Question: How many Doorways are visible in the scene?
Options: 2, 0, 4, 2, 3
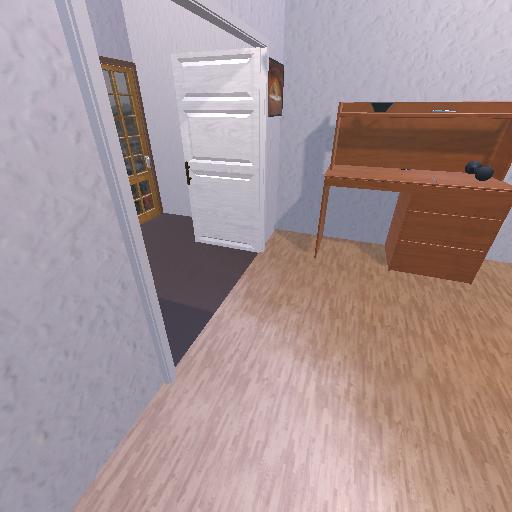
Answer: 2